Field crop: maize
Growth stage: 2
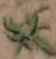
Species: atriplex